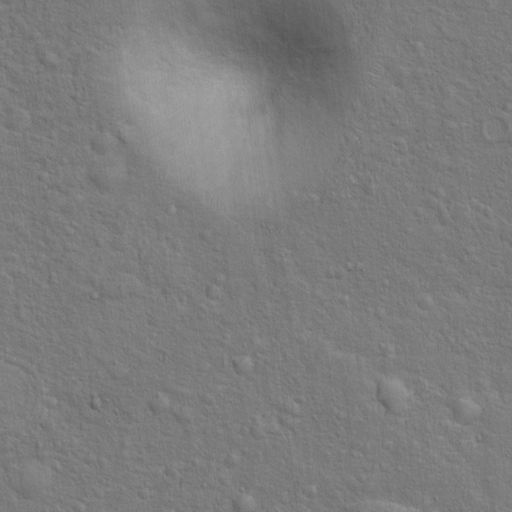
Objects detected: cone